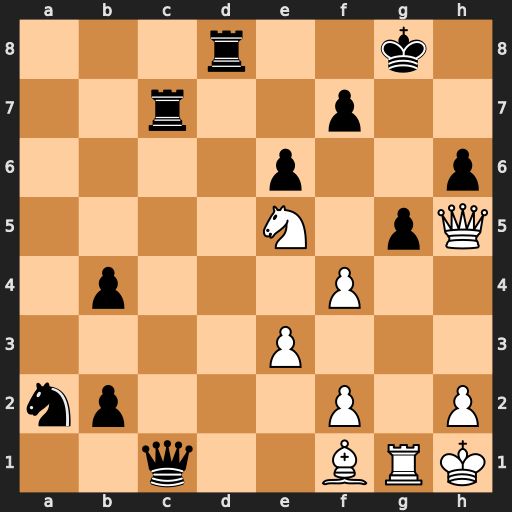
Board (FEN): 3r2k1/2r2p2/4p2p/4N1pQ/1p3P2/4P3/np3P1P/2q2BRK
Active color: w
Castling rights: -
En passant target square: -
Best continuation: Qxh6 b1=Q Qxg5+